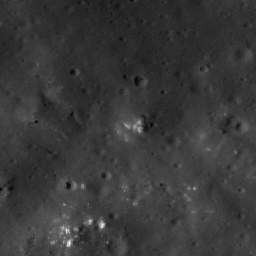
Host type: background_regolith
Lunar coordinates: latitude nan, longitude nan